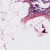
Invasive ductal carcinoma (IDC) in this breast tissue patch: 0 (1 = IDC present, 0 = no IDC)